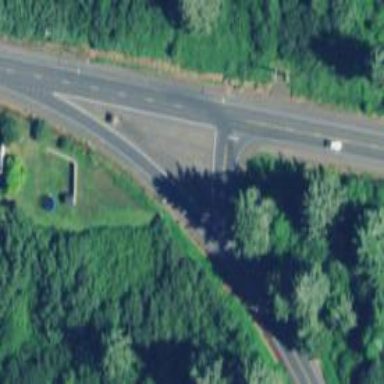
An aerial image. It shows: Secondary link road with asphalt surface.